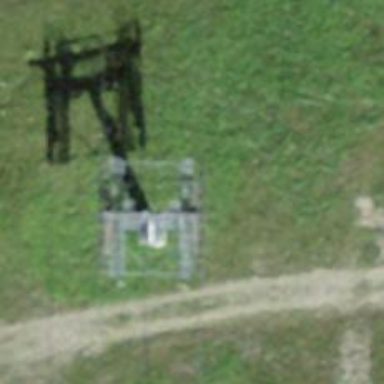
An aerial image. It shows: Pylon used for aerialway.